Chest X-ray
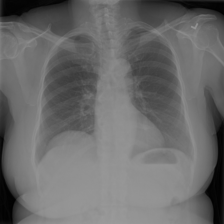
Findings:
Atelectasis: negative
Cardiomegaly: negative
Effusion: negative
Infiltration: negative
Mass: negative
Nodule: negative
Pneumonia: negative
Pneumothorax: negative
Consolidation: negative
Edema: negative
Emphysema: negative
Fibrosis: negative
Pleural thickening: negative
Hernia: negative